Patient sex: F
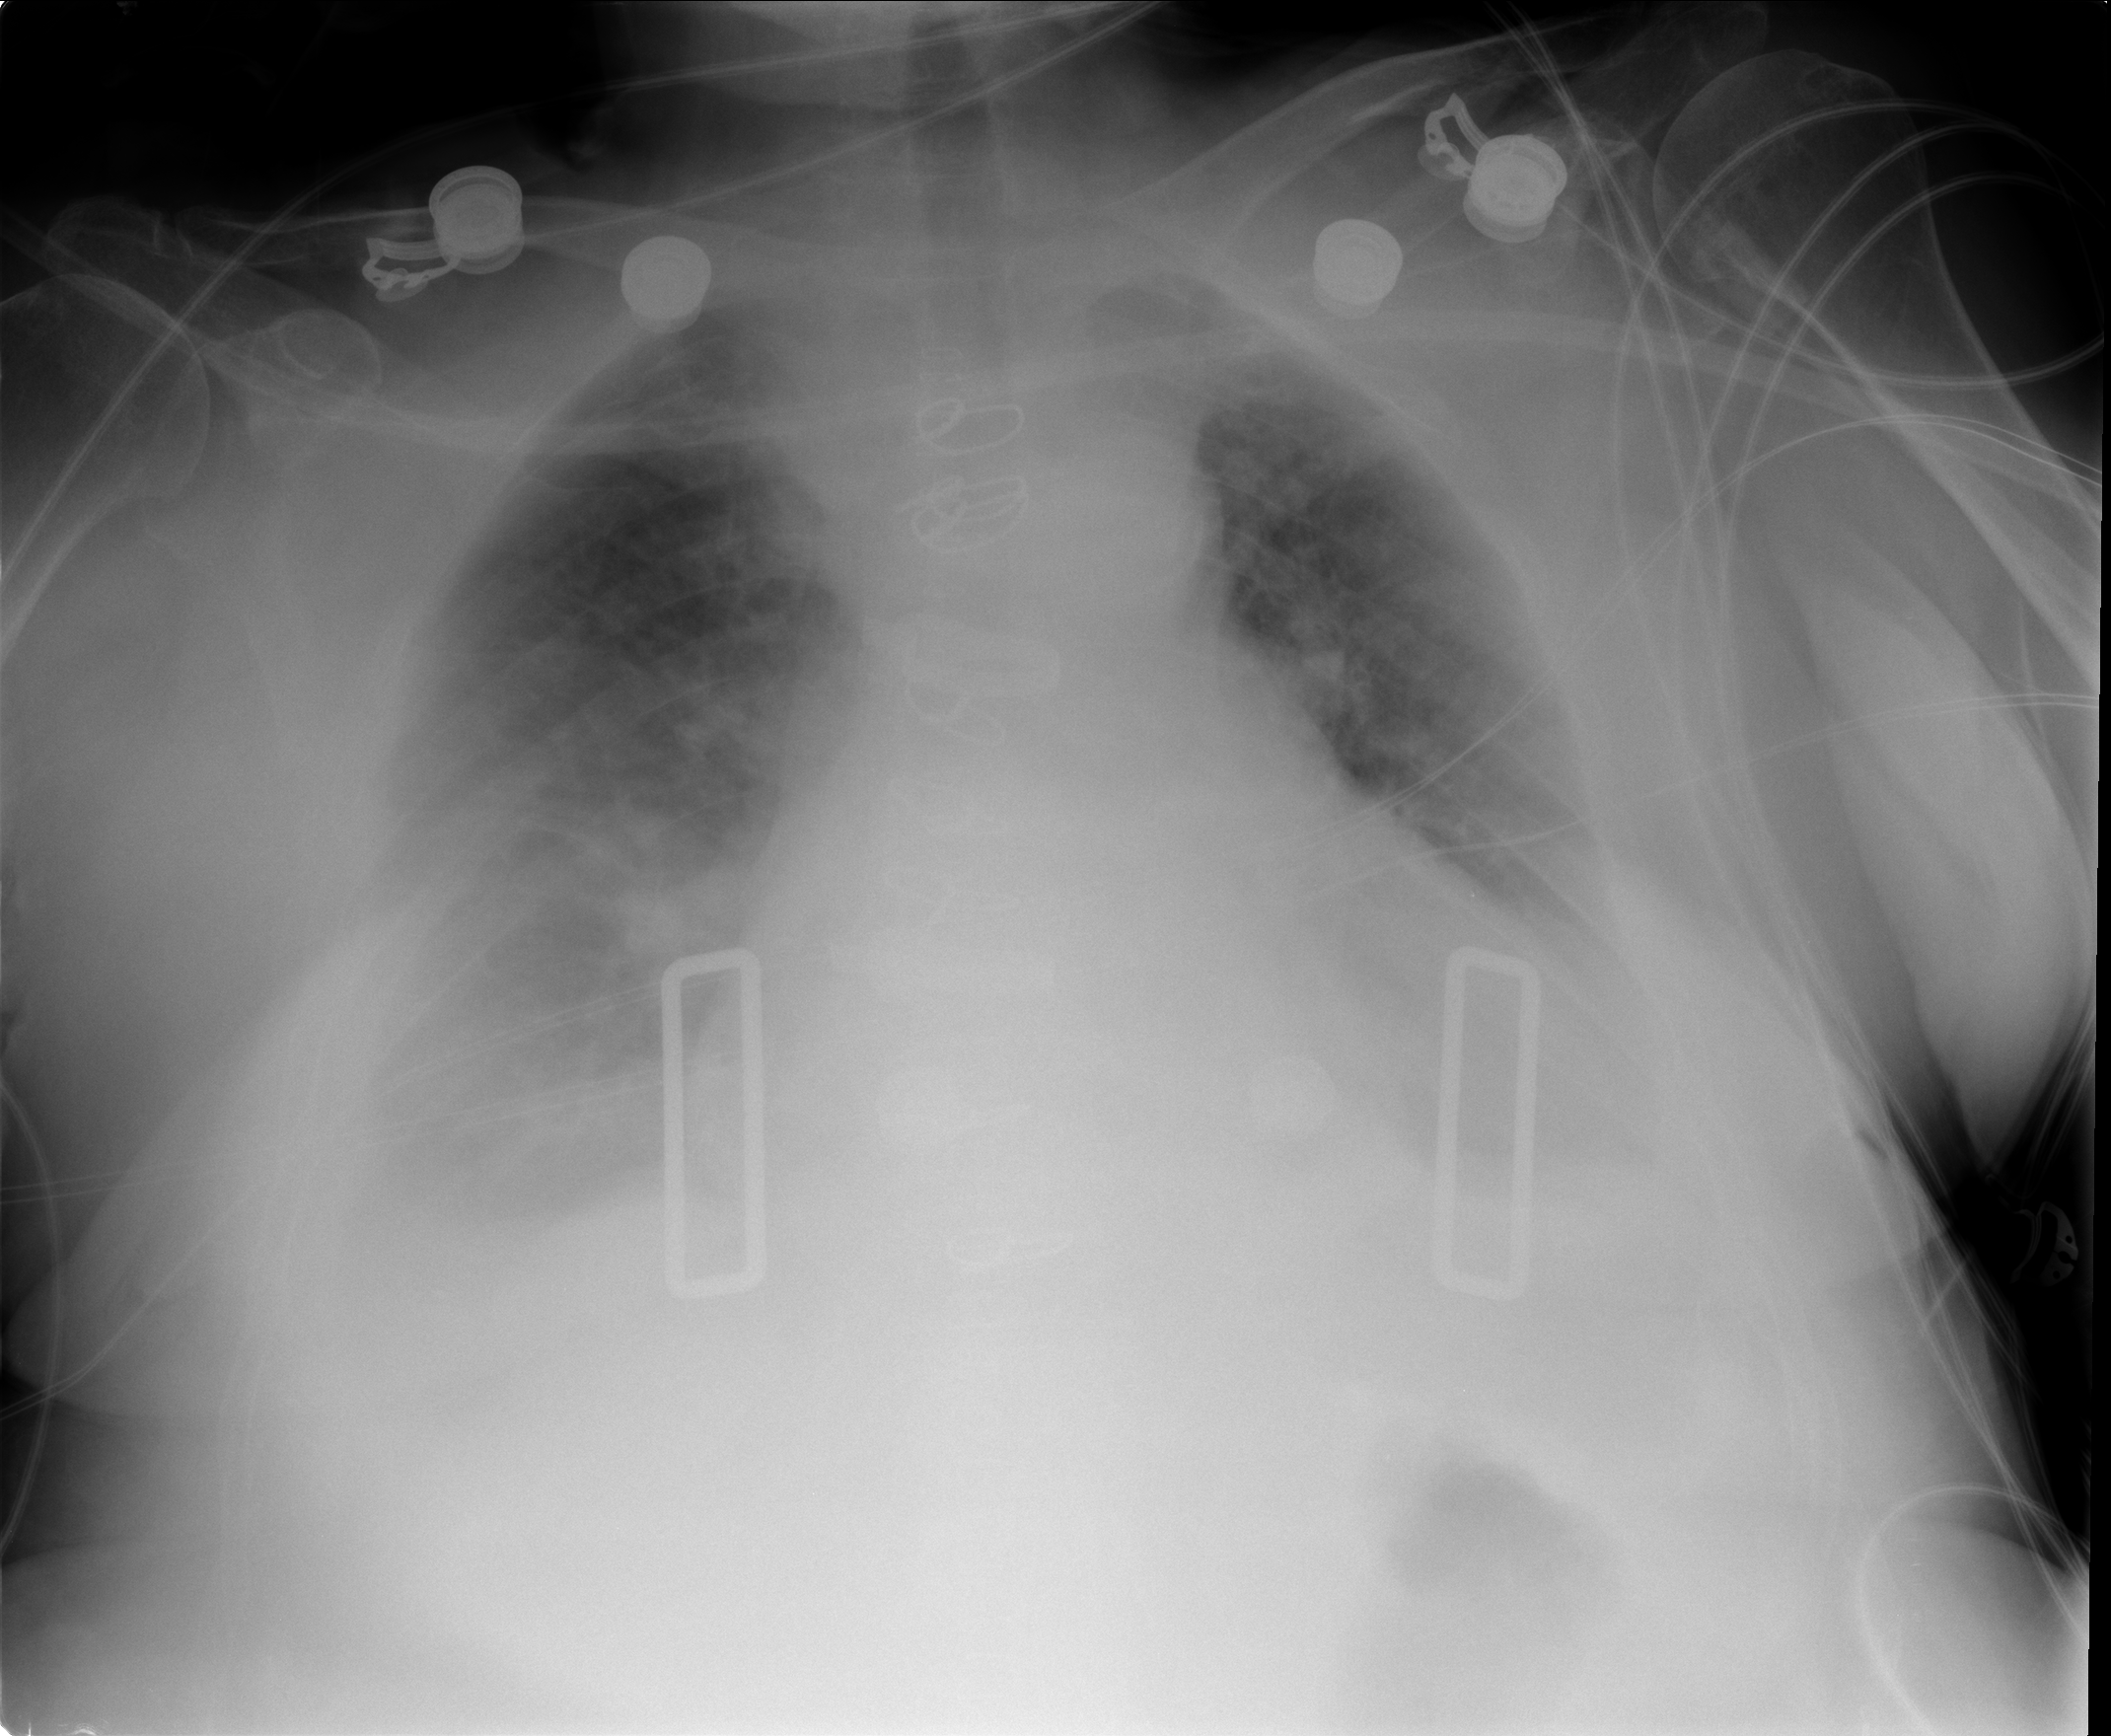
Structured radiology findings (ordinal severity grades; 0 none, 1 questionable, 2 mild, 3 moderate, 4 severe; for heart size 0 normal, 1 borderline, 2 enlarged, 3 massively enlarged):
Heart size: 2
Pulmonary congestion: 2
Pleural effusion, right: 2
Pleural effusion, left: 2
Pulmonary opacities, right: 0
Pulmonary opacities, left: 0
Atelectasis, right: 2
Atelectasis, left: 2